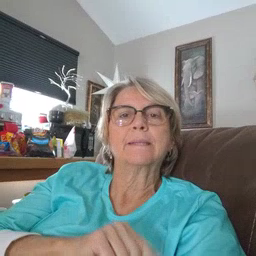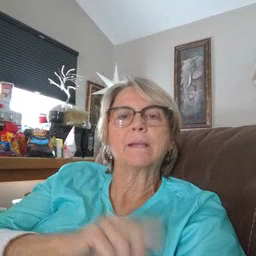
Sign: green